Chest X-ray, PA view. Patient: 41 years old, sex M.
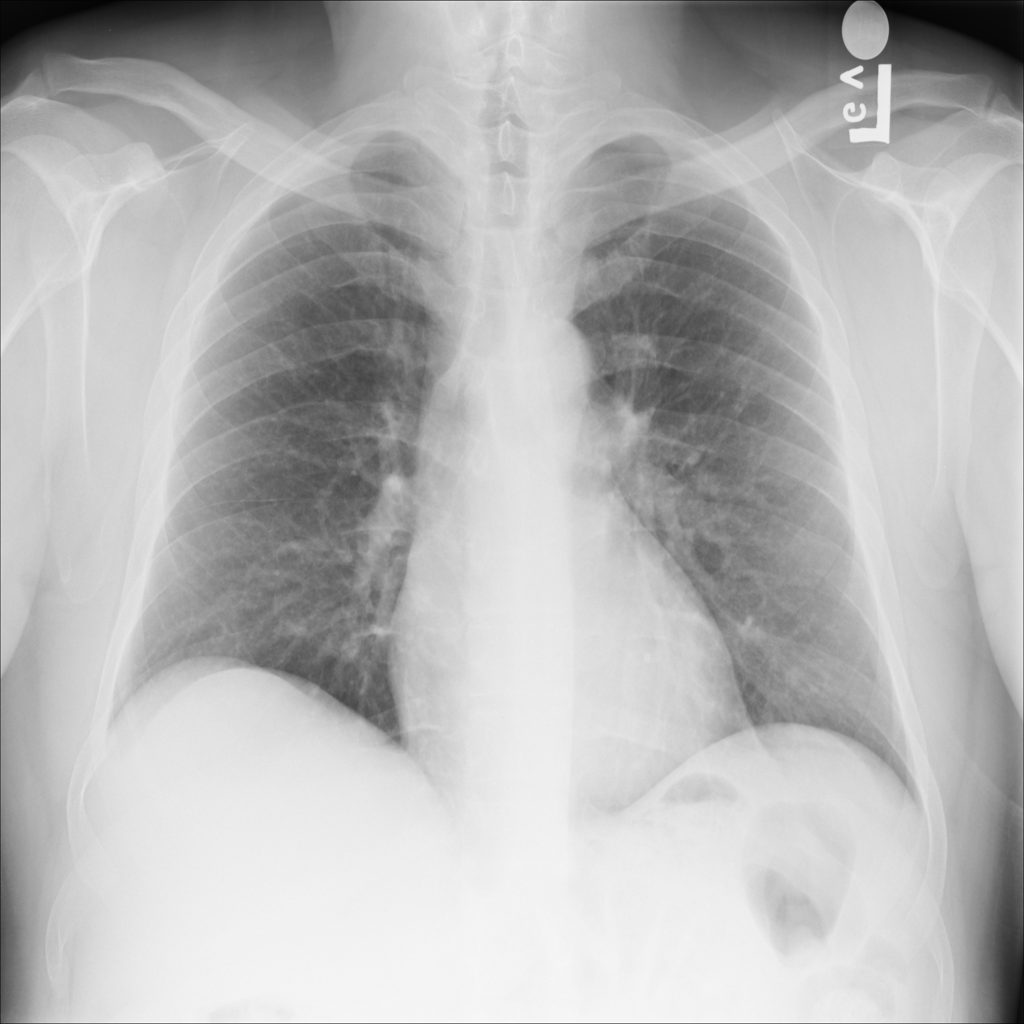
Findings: No Finding